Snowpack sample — Snodgrass Mountain, Crested Butte, Colorado (2/4/25, 12:06 PM MST)
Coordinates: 38.923, -106.968
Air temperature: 35 °F
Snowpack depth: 80 cm
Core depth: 20 cm
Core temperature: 33.8 °F
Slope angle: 14°, slope face: 78°
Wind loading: low
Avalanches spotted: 0
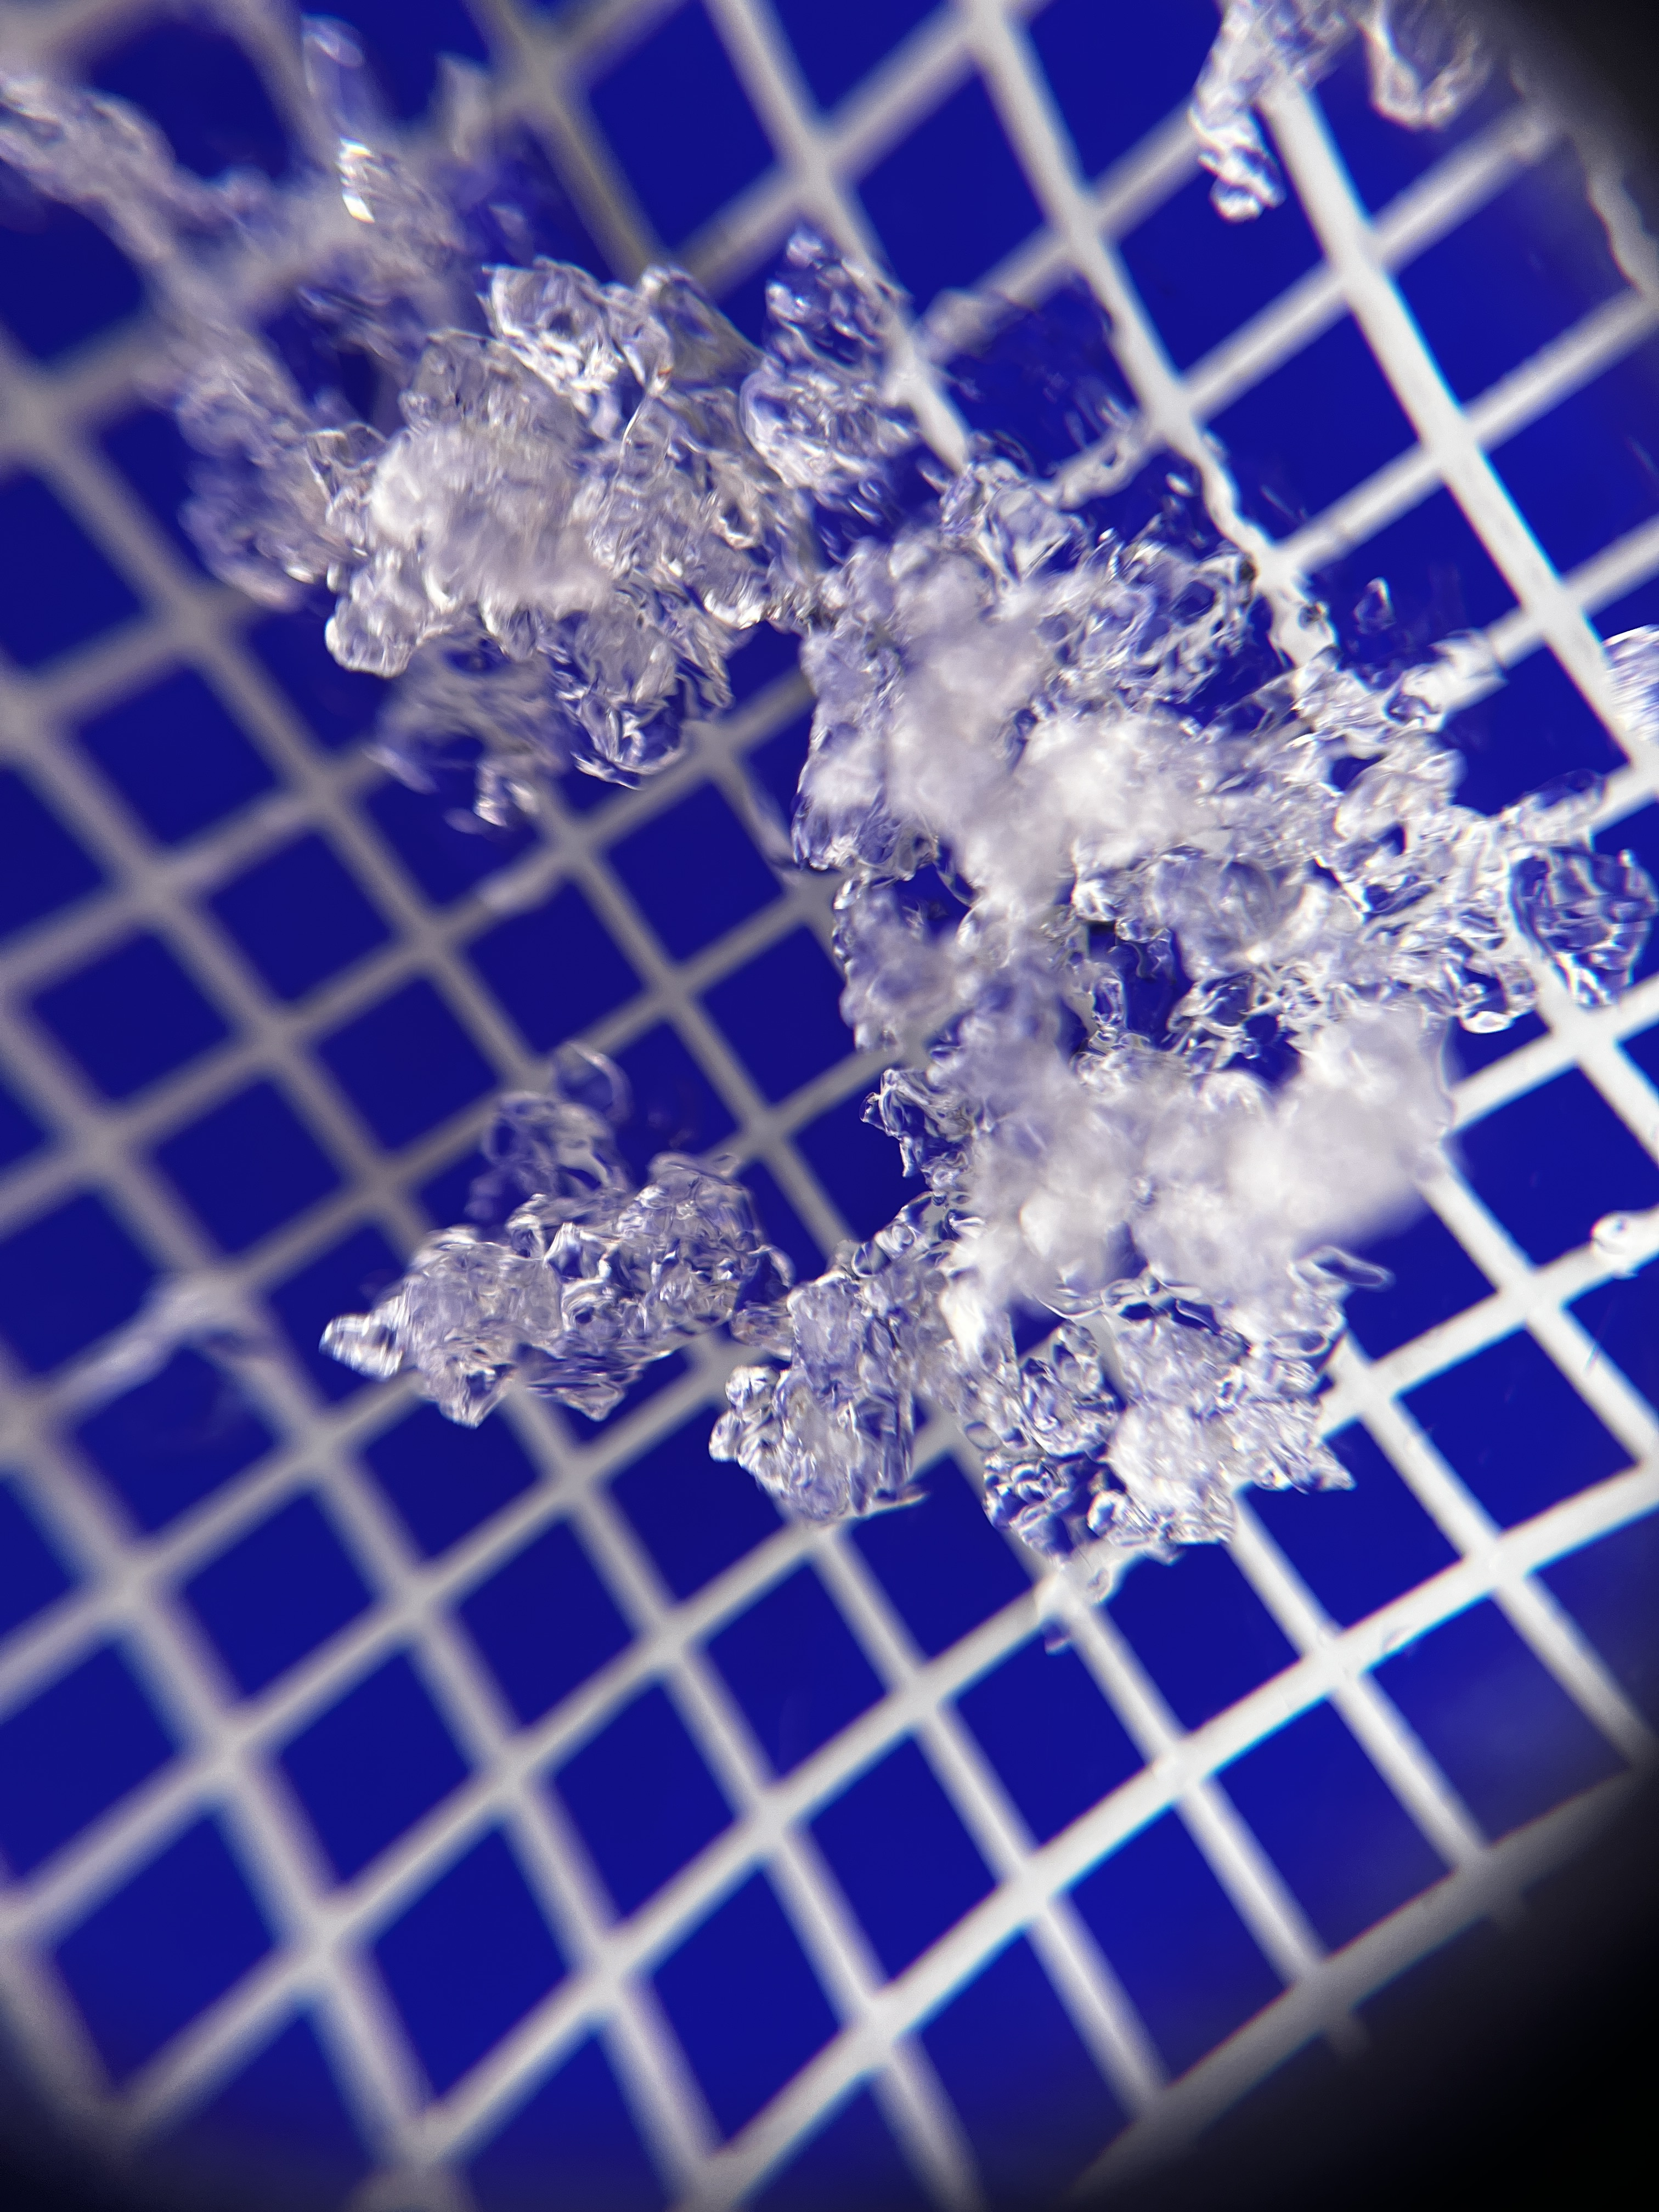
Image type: magnified_profile
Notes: No avalanches nearby, unusually warm weather for the last month reported by residents, Collected 25 yards from treeline